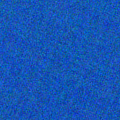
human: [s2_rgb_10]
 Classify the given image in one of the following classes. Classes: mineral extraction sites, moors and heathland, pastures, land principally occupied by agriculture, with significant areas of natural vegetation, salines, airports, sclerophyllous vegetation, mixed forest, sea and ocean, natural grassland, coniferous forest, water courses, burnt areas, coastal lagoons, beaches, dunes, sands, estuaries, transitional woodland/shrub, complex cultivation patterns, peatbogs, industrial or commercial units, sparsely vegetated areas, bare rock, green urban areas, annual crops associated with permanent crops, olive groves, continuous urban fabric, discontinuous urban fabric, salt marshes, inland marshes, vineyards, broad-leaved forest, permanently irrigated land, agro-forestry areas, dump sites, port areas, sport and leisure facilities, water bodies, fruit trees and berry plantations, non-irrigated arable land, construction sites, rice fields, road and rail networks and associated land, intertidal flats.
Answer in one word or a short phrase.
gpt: sea and ocean